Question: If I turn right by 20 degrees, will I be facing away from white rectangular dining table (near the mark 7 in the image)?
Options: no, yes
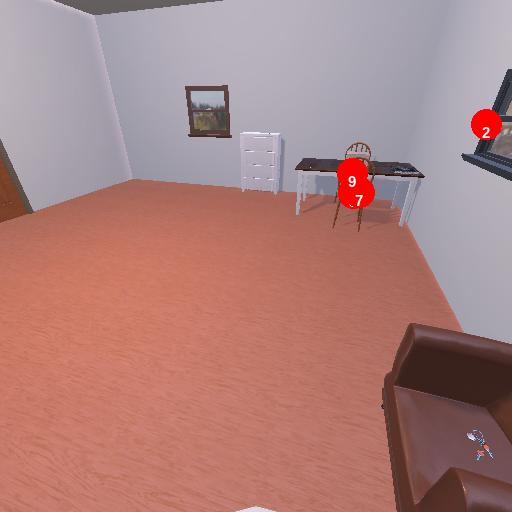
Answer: no